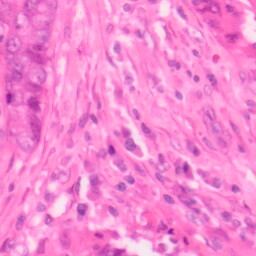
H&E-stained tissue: Colon